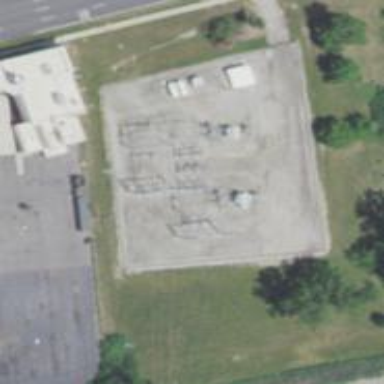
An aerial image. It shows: Switch for power supply.